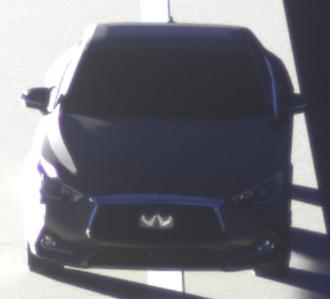
Make: Infiniti
Model: Q60 2.0t
Detailed model: Q60 (V37)
Model produced from: 2016/10
Model produced until: 2018/08
Doors: 2
Color: gray
Road condition: dry road
Daytime: sunrise or sunset
Contrast: high contrast